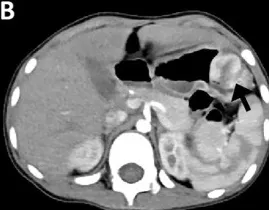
CT imaging features of gastroblastoma. (B) Obvious and heterogeneous enhancement in arterial phase (arrow).
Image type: radiology (ct)